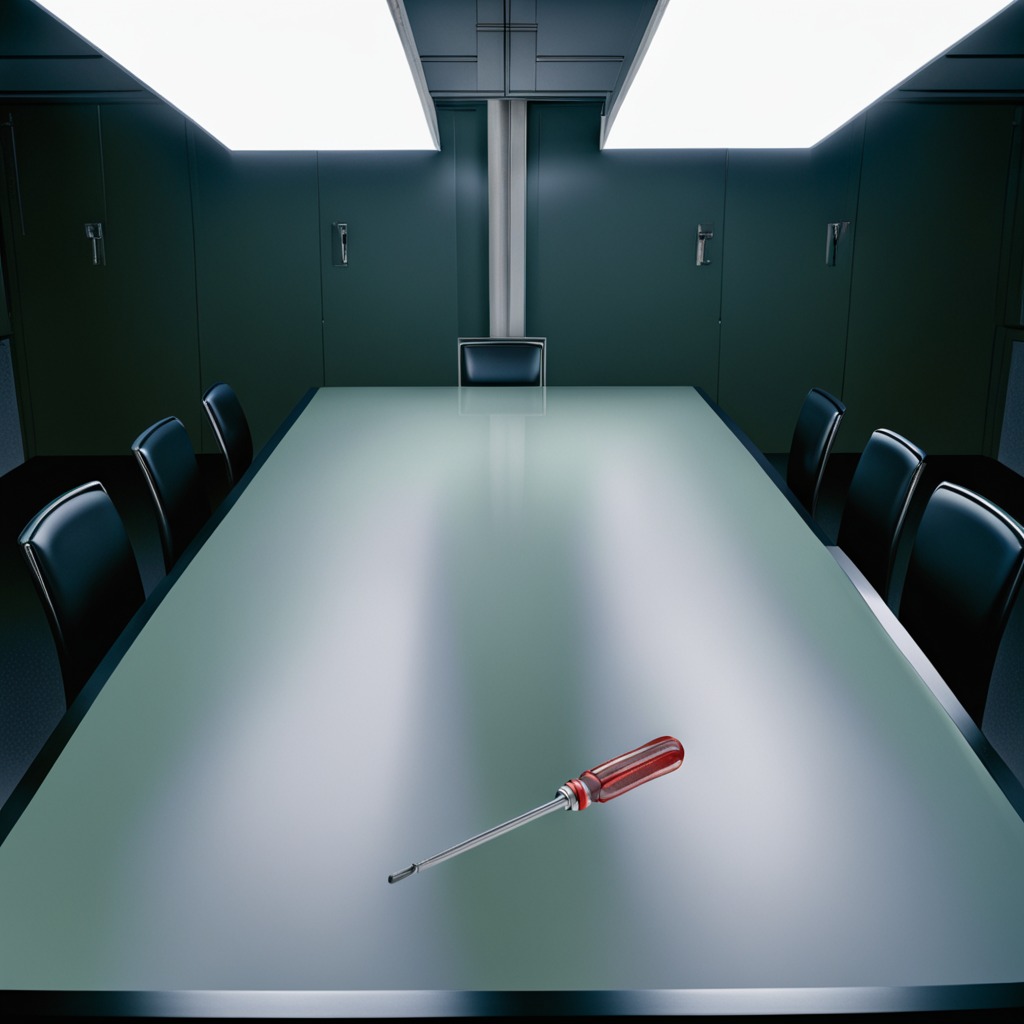
A screwdriver is lying on the table.